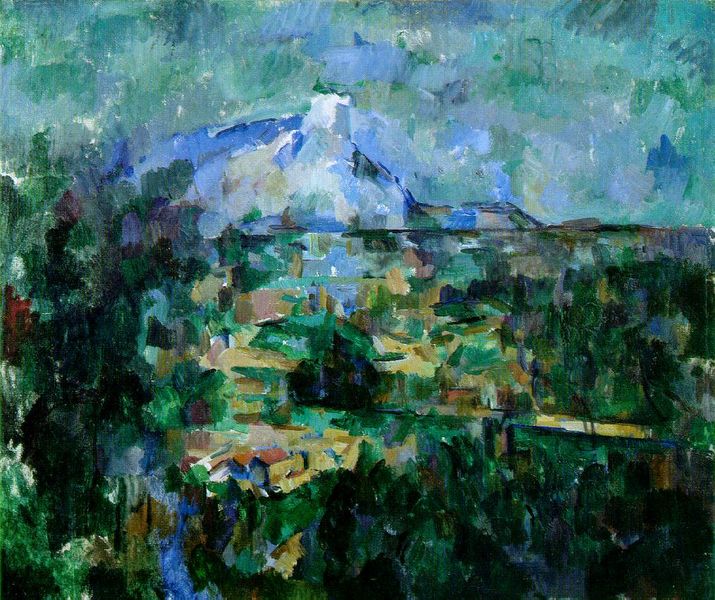
Titel: Mont-Sainte-Victoire von Les Lauves gesehen
Künstler: Paul Cézanne
Standort: Basel
Institution: Kunstmuseum
Schlagwörter: baum, berg, blau, dunkel, felsen, gemälde, himmel, laub, meer, schatten, wasser, weiß, wolken, bäume, cezanne, gelb, grün, impressionismus, landschaft, ocker, see, stadt, ufer, braun, bunt, frankreich, grau, hell, hintergrund, licht, schwarz, strasse, türkis, dach, gras, haus, rot, schnee, weg, wiese, wolke, expressionismus, malerei, öl, bach, ebene, feld, felder, ferne, horizont, horizontlinie, häuser, hügel, kalt, natur, spiegelung, busch, büsche, gebüsch, gewässer, pastos, pfad, wiesen, pflanzen, rosa, schön, tal, wald, bewölkt, farbig, schiff, abstrakt, berge, farben, fels, fläche, gebirge, gipfel, gletscher, dorf, dächer, formen, lila, violett, vegetation, duktus, monet, unscharf, abstrahiert, burg, provence, kloster, oberfläche, wasseroberfläche, wälder, lichtung, strich, quer, pinsel, pinselstrich, fleck, ecken, flecken, verschwommen, paul cezanne, strassen, siedlung, abstufung, farbfelder, farbflecke, gebirgslandschaft, gebirgssee, graün, grüntöne, klat, mont ventou, mont ventoux, undeutlich, mont, starße, vibrierend, breite, breiter strich, franzsösisch, st. victoire, grün blau abstrakt, roter tupofen